Question: Ok, so I am using a combination of cakephp 1.2, jquery, and ajax with JSON. Here is what I'm doing:
When a person inputs an employee id, I get the result of that employee id, if there is one, and I send it back as a '$javascript->object(empInfo)'. This works fine. I am returning the information to the function, but I can't seem to process it. Everything I have read says to use it as '$.each(empInfo, function()'. Here is my code:
COMMON.JS
'''
$(document).ready(function() {
$('#emp_num').blur(function() {
if($(this).val().length != 0) {
$.ajax({
type: "POST",
datatype: "json",
url: '/ir_employees/getdetails/empId:' + $(this).val(),
success: function(empInfo) {
populateEmployeeInformation(empInfo);
}
});
}
});
});
function populateEmployeeInformation(empInfo) {
$.each(empInfo, function() {
console.log(this);
});
}
'''
EMPLOYEES_CONTROLLER.PHP
'''
function getdetails() {
$empId = $this->passedArgs['empId'];
$this->layout = 'ajax';
$this->set('empInfo', $this->IrEmployee->find('all',
array('conditions' =>
array('IrEmployee.employee_number' => $empId))));
}
'''
GETDETAILS.CTP
'''
<?php
if((isset($empInfo))){
echo $javascript->object($empInfo);
}
?>
'''
When I log it, I get the following (screenshot):

How can I use the following information properly (this is the "response" from Firebug):
'''
[{"IrEmployee":{"id":"1","employee_number":"xxxxx","last_name":"Doe","first_name":"John","gender":"M","date_hired":"2013-04-09","date_of_birth":"1950-01-01","plant_id":"0"}}]
'''
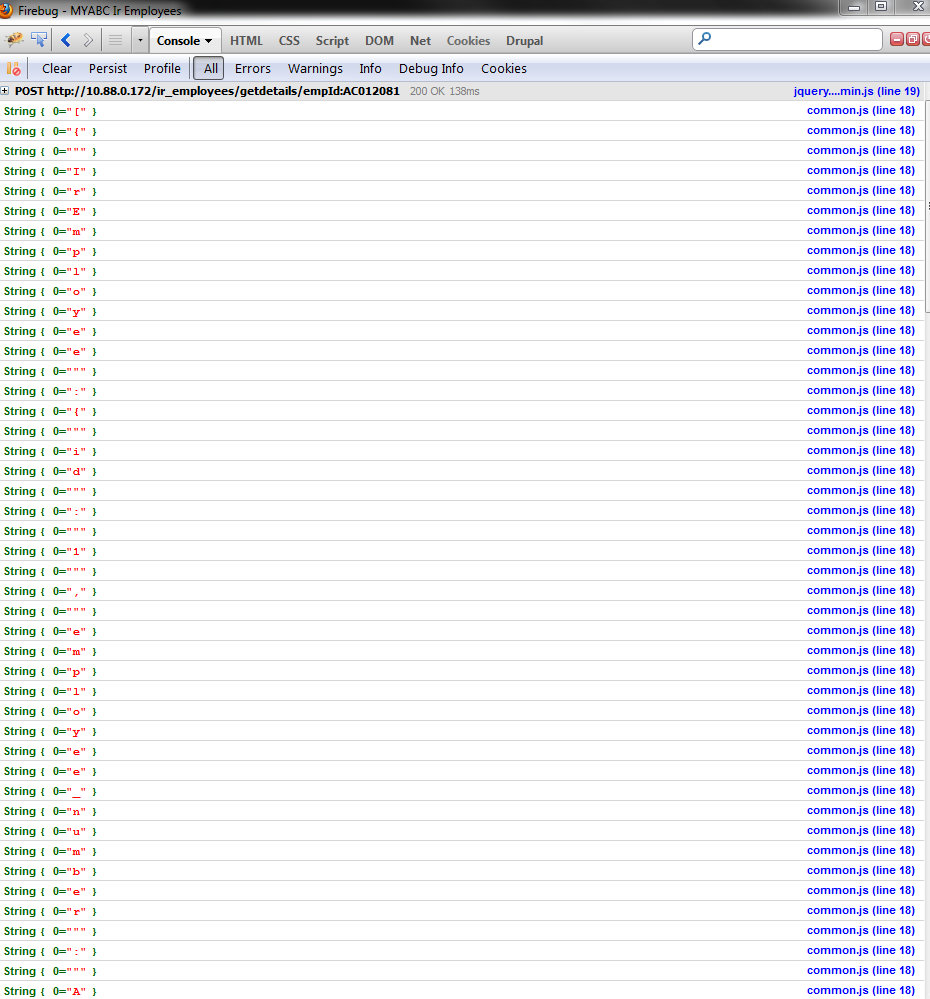
Answer: Your response is being returned as a string (console.log shows you're looping through each character of the string), and is not being parsed as JSON.
I think this is because you have 'datatype' instead of 'dataType' (note the uppercase T) in the jQuery AJAX options. If you fix this, jQuery should automatically parse the JSON for you.
Alternatively, you could pass the string into <URL>